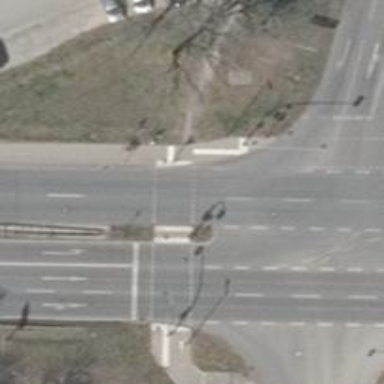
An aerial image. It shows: Road crossing with traffic signals and central island.